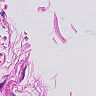
Metastatic tissue present: no